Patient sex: M
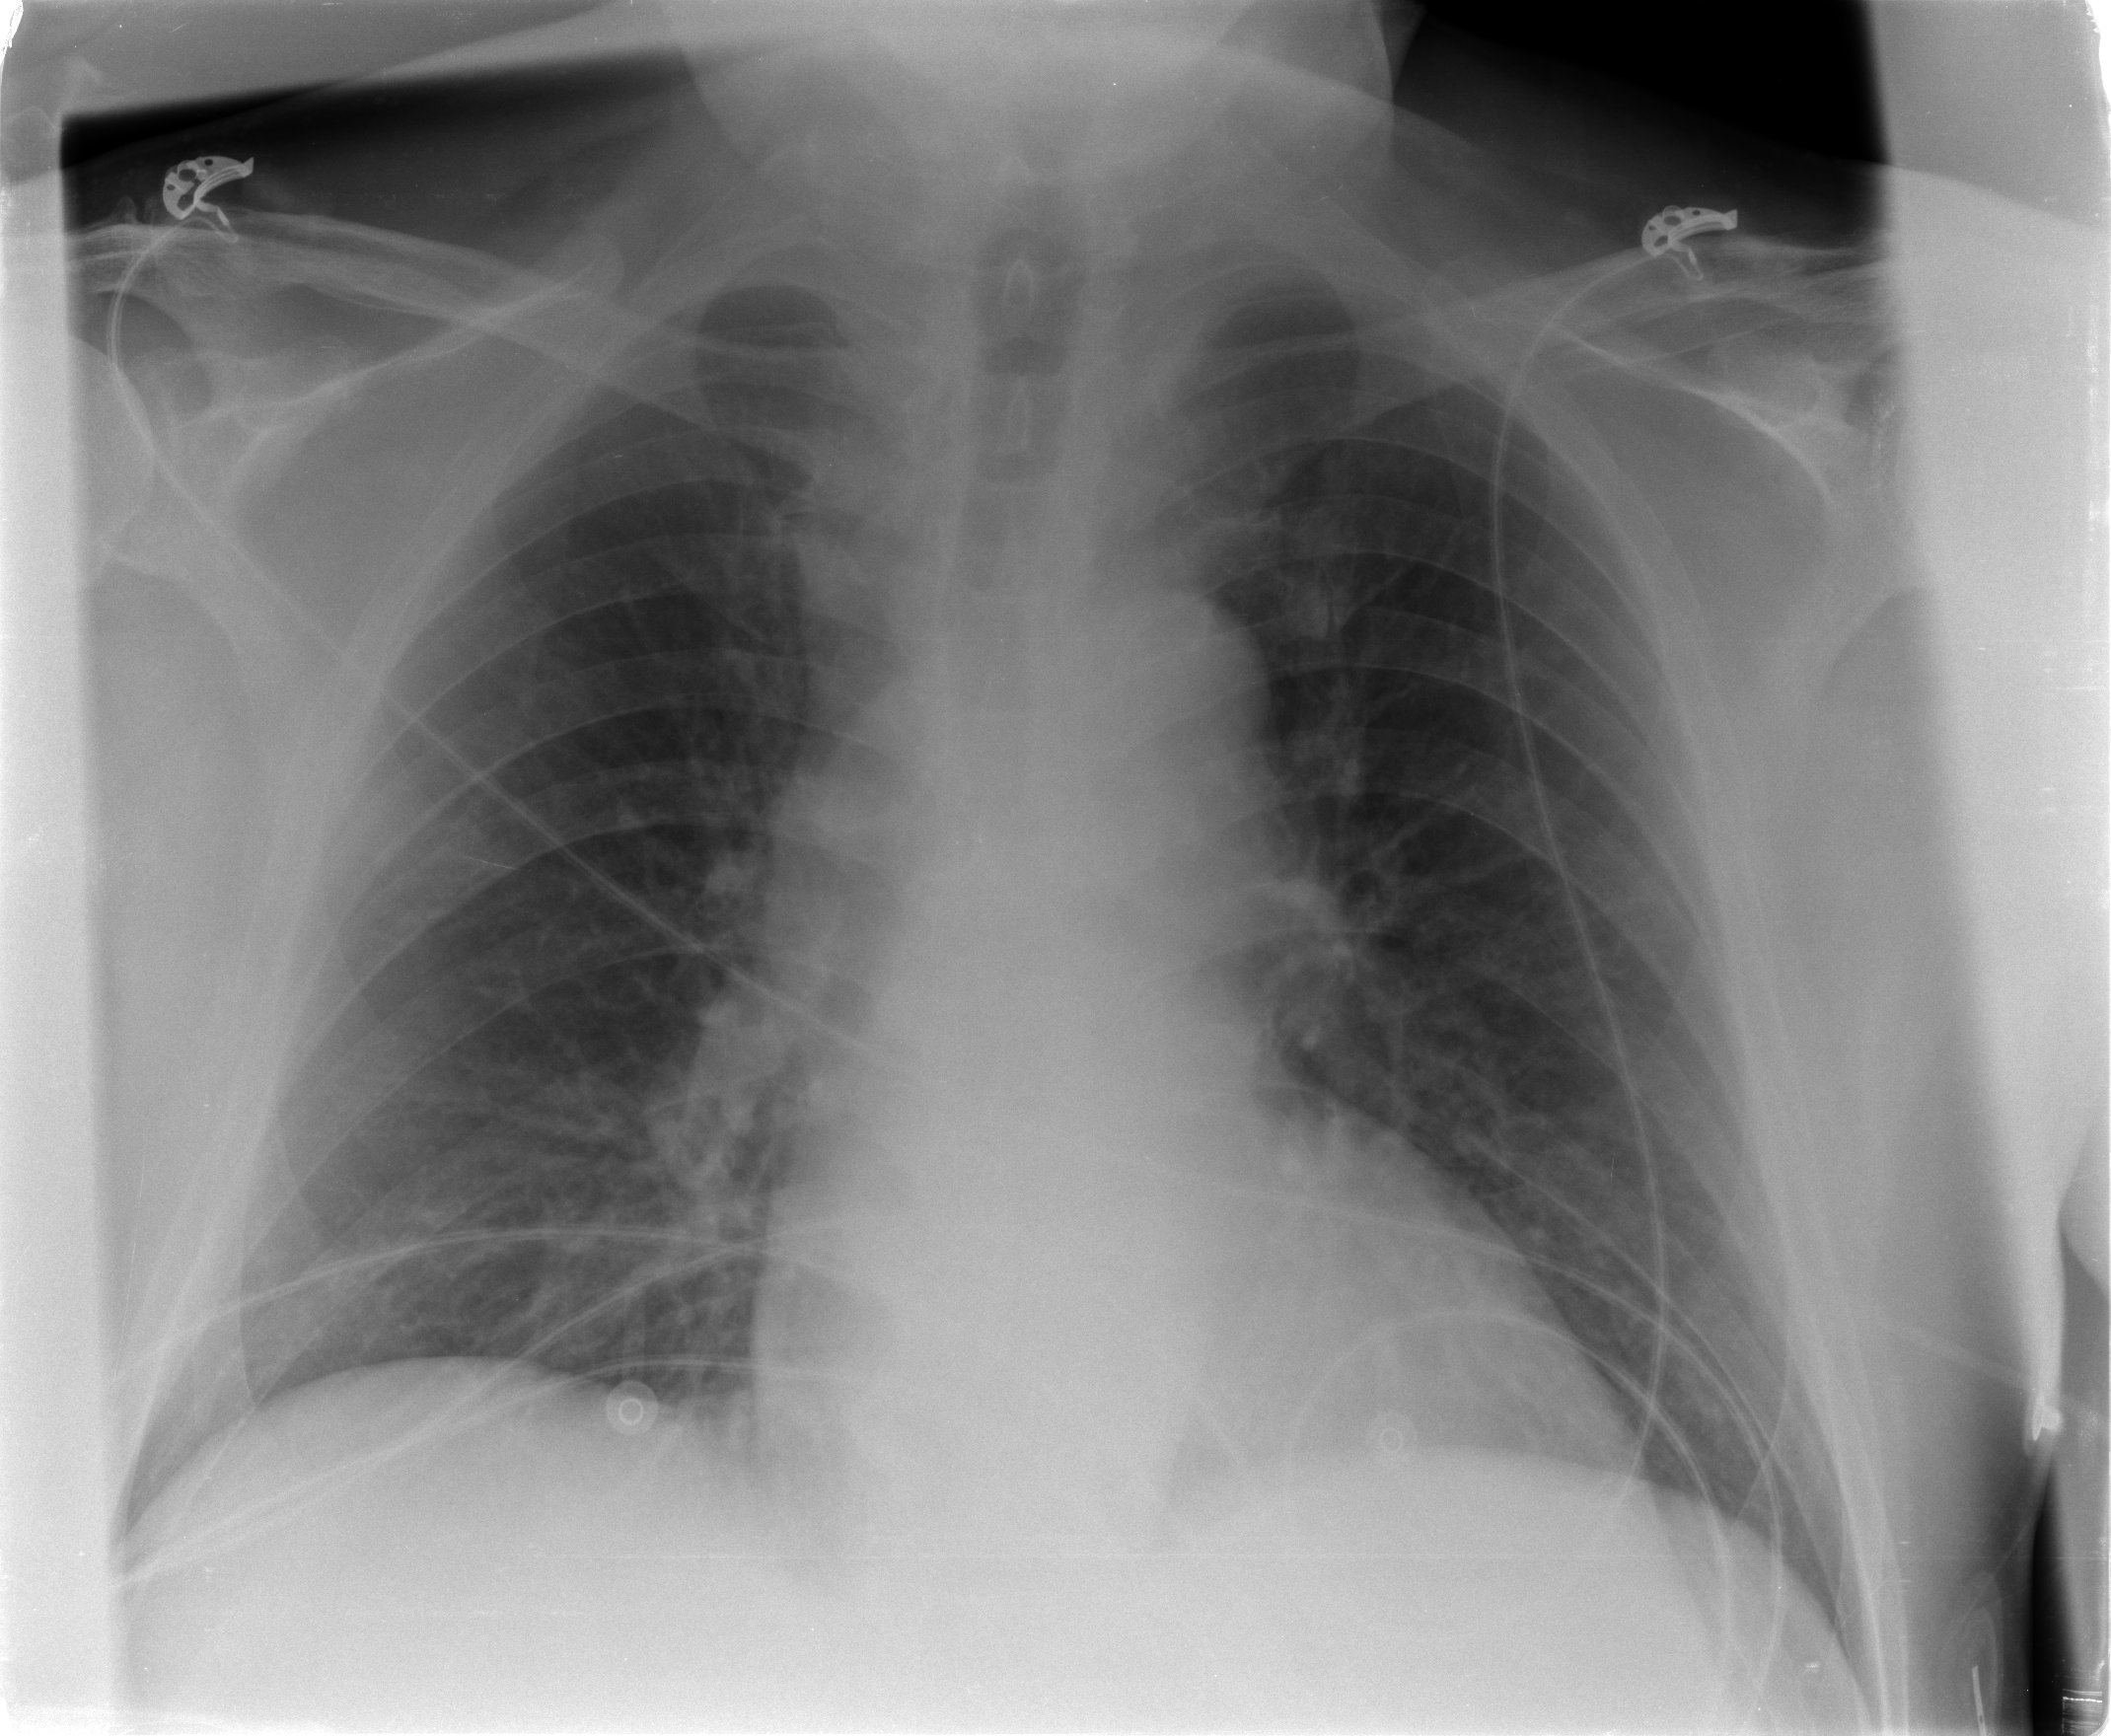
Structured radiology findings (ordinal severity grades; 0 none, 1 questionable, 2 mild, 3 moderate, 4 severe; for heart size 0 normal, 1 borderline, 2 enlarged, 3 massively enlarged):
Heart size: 0
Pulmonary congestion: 1
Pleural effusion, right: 0
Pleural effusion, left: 0
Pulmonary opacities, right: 0
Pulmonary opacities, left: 0
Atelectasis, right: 1
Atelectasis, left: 0